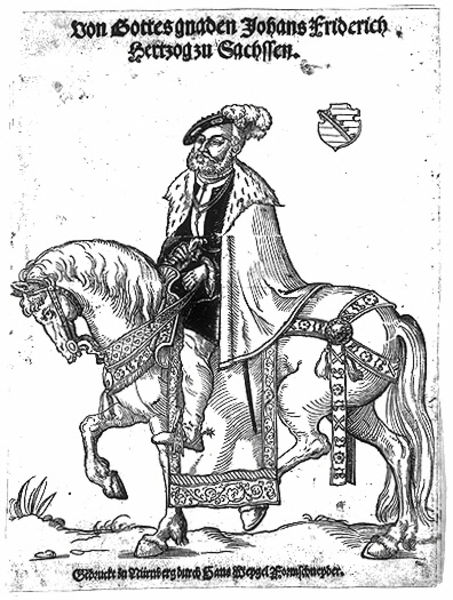
Titel: Bildnis des Kurfürsten Johann Friedrich I. von Sachsen, dem Großmütigen, zu Pferde
Künstler: Hans (d.Ä.) Weigel
Institution: (Seriendruck)
Schlagwörter: feder, fuß, gott, mann, schatten, umhang, weiß, grau, hut, licht, profil, schwarz, zeichnung, gras, rock, bart, kappe, mütze, hermelin, kragen, mensch, pelz, vollbart, bildnis, herr, portrait, porträt, erde, gräser, halme, hügel, boden, gewand, mantel, decke, saum, blatt, pflanze, pferd, pferde, reiter, federbusch, fell, hufe, mähne, reiten, reiterbild, ritt, sattel, schwanz, schweif, steigbügel, zaumzeug, zügel, holzschnitt, schrift, grafik, graphik, friedrich, hands, hat, king, könig, white, black, gray, grey, old, robe, ornamente, print, rug, deutsch, name, denkmal, geschirr, druck, druckgraphik, schwarz-weiß, schraffur, radierung, stich, illustration, text, überschrift, grasbüschel, schimmel, hufen, wappen, feather, man, herzog, german, zaum, eyes, knight, noble, hans, grass, sporen, drawing, prunk, gothik, kupferstich, black and white, fur, mouth, line, sketch, tail, beard, boots, sporn, writing, gedruckt, johann, nürnberg, royal, cape, cloak, reiterdenkmal, renaissance, ink, trab, italian, ground, prächtig, boot, gothic, medieval, crest, sachsen, borten, eye, cloth, reitend, horse, shield, riding, hoof, hooves, stamp, gnade, seriendruck, gottes, rich, saumzeug, royalty, latin, kandare, hemelin, bridle, mane, words, ritte, middle age, nobility, sign, von gottes gnaden, ride, friedrich von sachsen, johan, henry, rider, feser, upper class, middle, saddle, herzog von sachsen, nt, brows, count, stirrup, lithography, von, period, flyer, horseshoe, mideval, spurs, plume, don, imprint, heraldry, prancing, heur, herald, henry the 8th, sheld, johens friderich, nhut, gaelic, dressage, don bottesgnaden johans friderich, gnaden, feahter, hermeline, zar, linr, hoese, johan friedrich+, herold, 'man, embroaidery